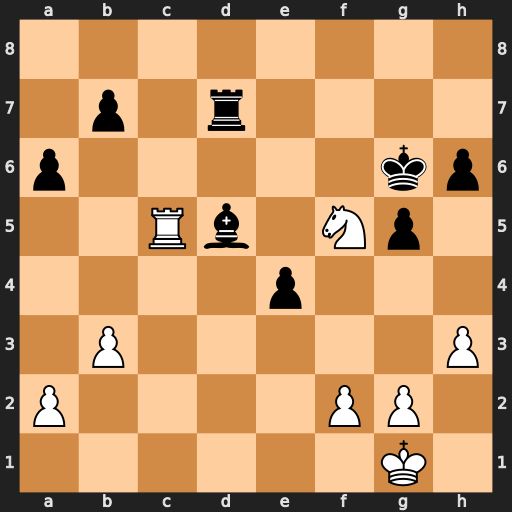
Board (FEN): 8/1p1r4/p5kp/2Rb1Np1/4p3/1P5P/P4PP1/6K1
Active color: w
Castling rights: -
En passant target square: -
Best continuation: Rxd5 Rxd5 Ne7+ Kf6 Nxd5+